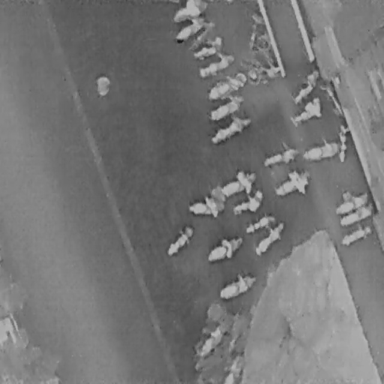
There are 26 Bicycles in the infrared image.